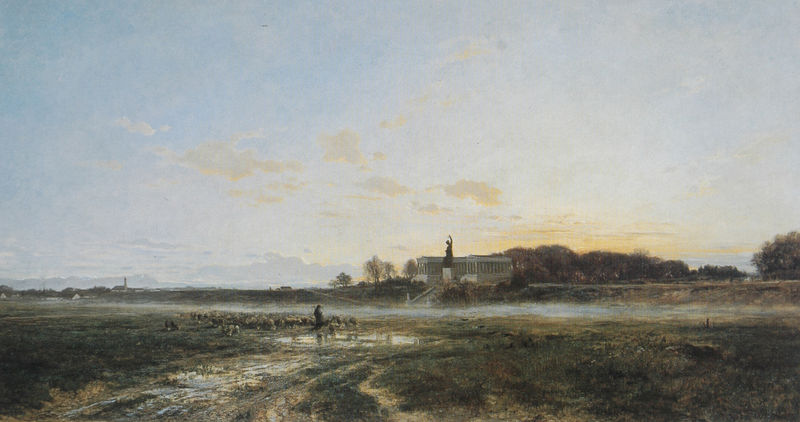
Titel: Die Theresienwiese mit der Bavaria in Abendstimmung
Künstler: Adolf Heinrich Lier
Standort: München
Institution: Neue Pinakothek
Schlagwörter: baum, blau, dunkel, gemälde, himmel, mann, meer, schatten, wasser, wolken, aquarell, bäume, fluss, grün, kirchturm, landschaft, ocker, see, stadt, teich, ufer, abend, braun, frau, grau, licht, orange, pfeiler, säule, säulen, zeichnung, anlage, dach, gebäude, gras, haus, hund, rasen, tier, tiere, weg, wiese, wolke, arm, mensch, sockel, öl, dämmerung, ebene, ferne, horizont, häuser, hügel, morgen, nass, natur, sonnenaufgang, spiegelung, vieh, weide, weite, busch, einsam, gewässer, kirche, sonne, figur, gold, klassizismus, wald, anhöhe, turm, skulptur, statue, hellblau, pfütze, berge, hang, leer, dorf, dächer, dunst, nebel, sonnenuntergang, grasen, herde, idylle, hafen, romantik, tau, treppe, stufen, plastik, monumental, grass, bauer, reflexion, halle, panorama, regen, pfützen, ruine, schaf, weiden, bayern, münchen, alpen, denkmal, leinwand, schlamm, personifikation, göttin, rom, landschaftsbild, ländlich, moor, romantisch, lanschaft, griechisch, erhoben, griechenland, wäldchen, natir, tempel, raureif, überflutung, überschwemmung, arkadien, lämmer, schafe, hirte, schäfer, ludwig, römisch, athen, monument, klenze, pastorale, morgengrauen, kriche, matsch, pastoral, staute, theresienwiese, ludwig i., schafherde, bavaria, feucht, ruhmeshalle, wiesn, hirt, hüter, viktoria, tierherde, festwiese, abendstunde, feldherrenhalle, geflutet, graslandschaft, locht, monumentalstatue, müncehn, theresia, abens, sumpfig, wasserpfützen, offene landschaft, römische bauten, flußniederung